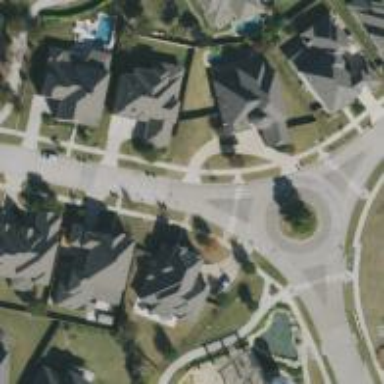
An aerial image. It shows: Residential road.